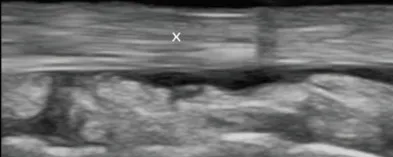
D. Sagittal magnetic resonance image of the affected flexor tendon sheath demonstrating circumferential synovial fluid collection was shown. Index: "x" identifies the tendon. "^' identifies the tendon sheath. "*" Identifies the tendon sheath fluid.
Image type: radiology (mri)